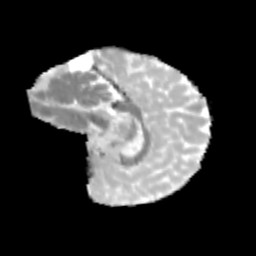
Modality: MD
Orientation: sagittal
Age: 10
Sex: male
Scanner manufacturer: siemens
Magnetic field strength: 3 T
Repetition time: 3.8 s
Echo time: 0.07 s